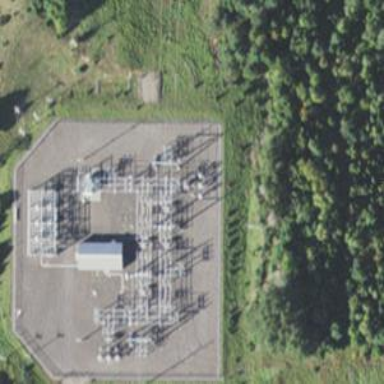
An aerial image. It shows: Switch used for power control.